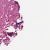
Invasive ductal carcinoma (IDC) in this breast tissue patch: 0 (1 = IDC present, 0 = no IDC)